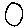
Label: circle